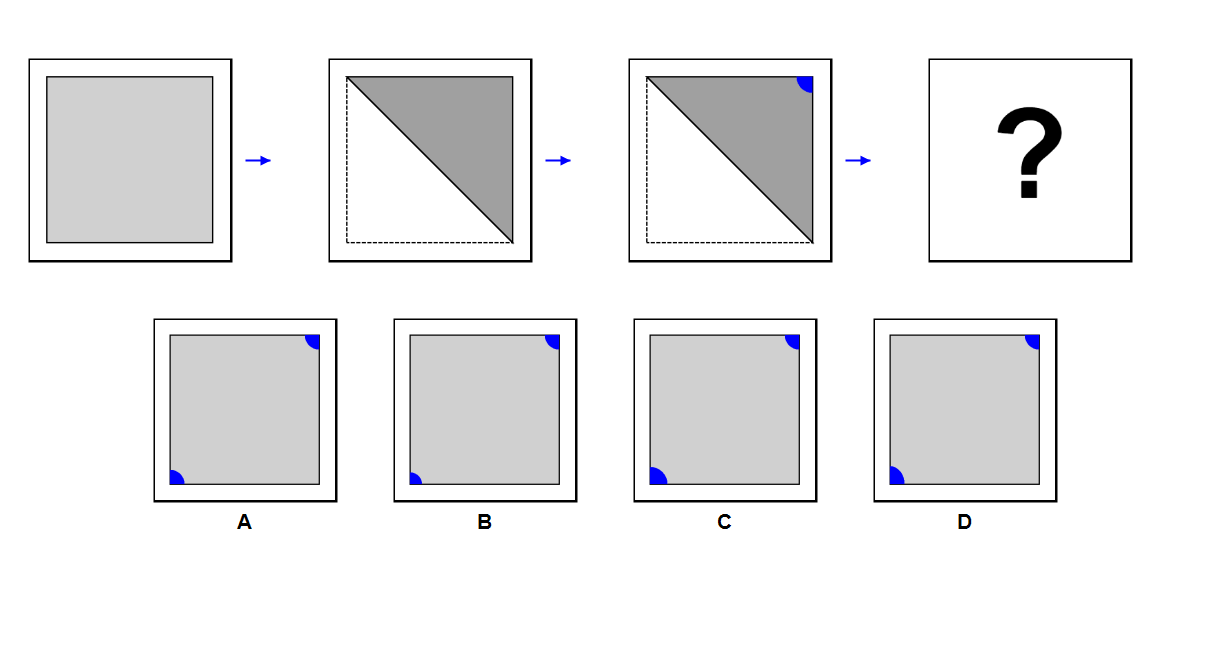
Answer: A